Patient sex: F
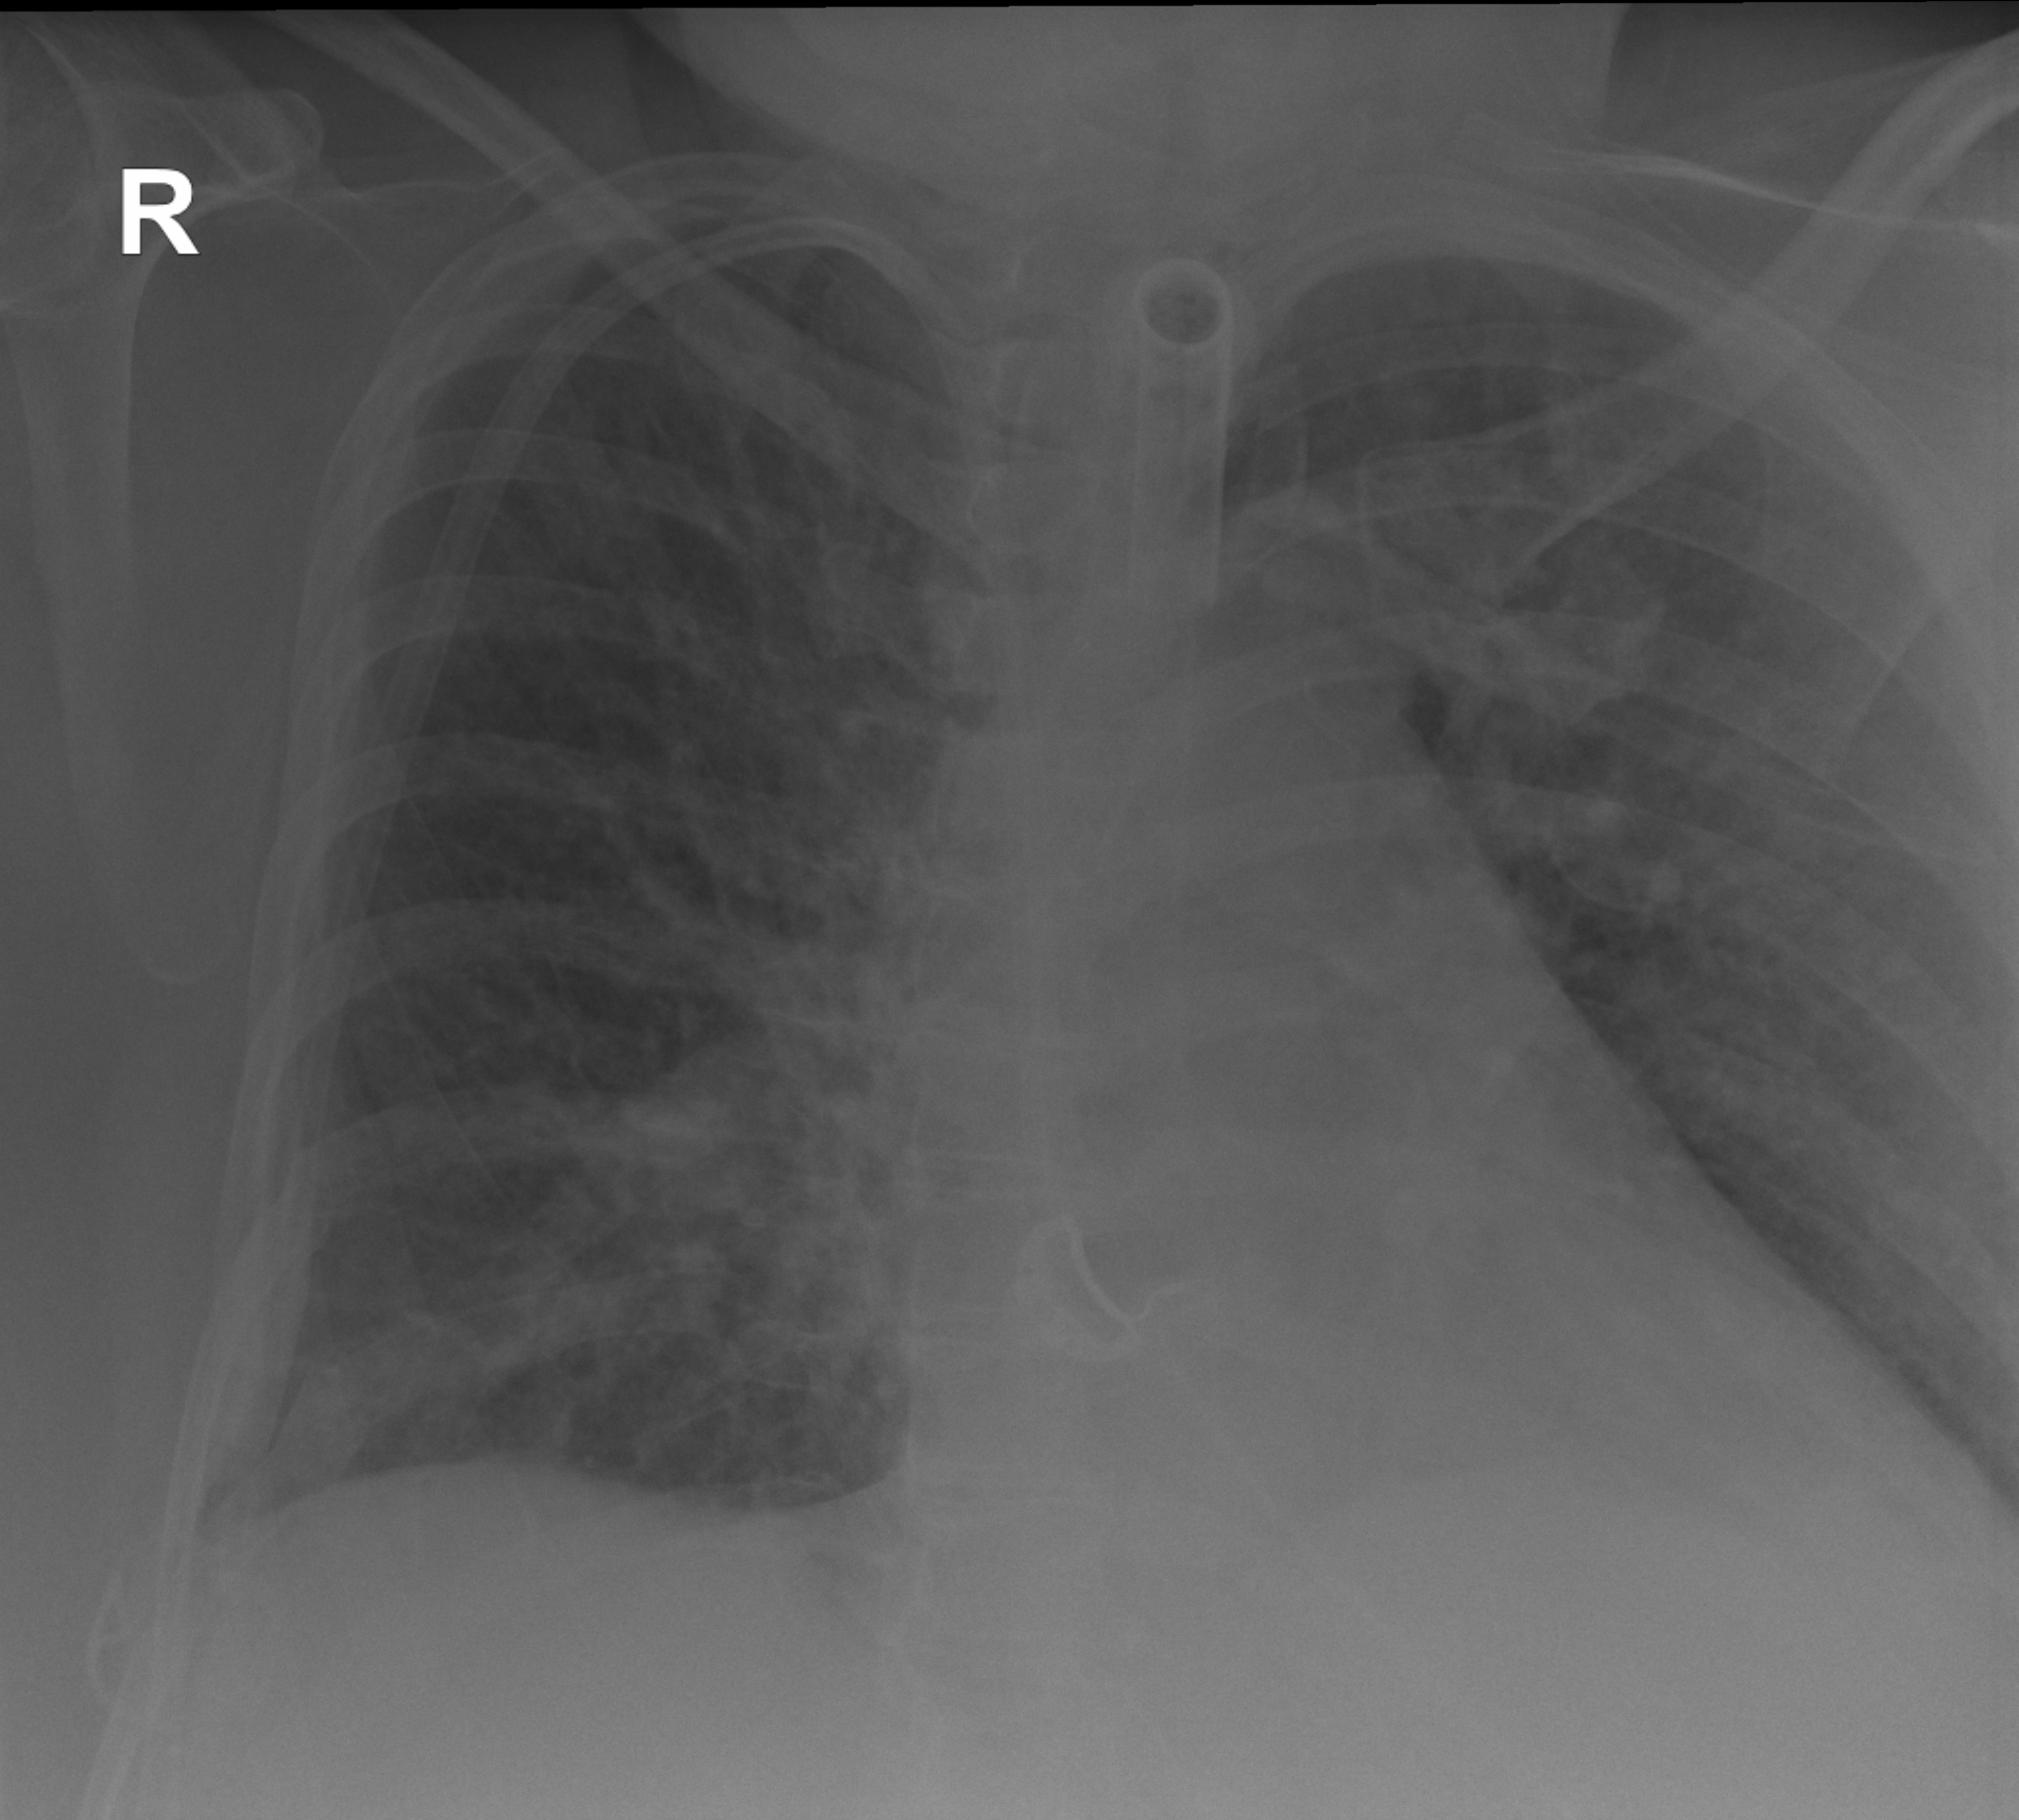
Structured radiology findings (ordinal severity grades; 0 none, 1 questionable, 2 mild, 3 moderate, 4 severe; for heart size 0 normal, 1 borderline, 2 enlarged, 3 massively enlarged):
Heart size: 2
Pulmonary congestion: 2
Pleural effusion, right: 0
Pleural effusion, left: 2
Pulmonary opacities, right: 2
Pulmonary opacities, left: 2
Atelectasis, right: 2
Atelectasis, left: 2